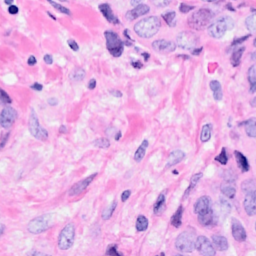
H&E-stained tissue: Breast